Question: I created an empty MVC4 web application project in VS2012. I then installed the <URL> are hidden.

Do I need to modify the cshtml or less files in some way to get these items to display in the sample application?
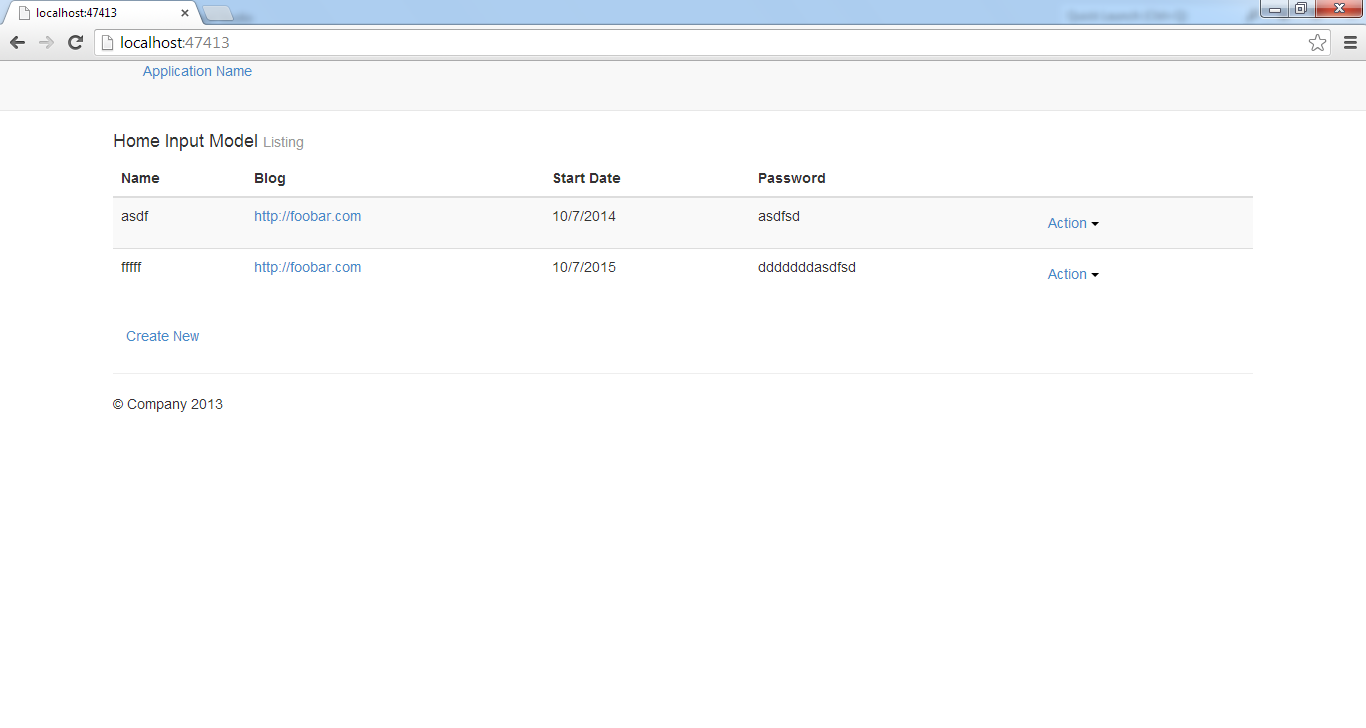
Answer: I modified the cshtml markup in the _BootstrapLayout.basic.cshtml file to get the navigation bar items to display correctly. I used the fixed top navbar example from <URL> as a guide.
'''
<div class="navbar navbar-default navbar-fixed-top">
<div class="navbar-inner">
<div class="container">
<a class="btn btn-navbar" data-toggle="collapse" data-target=".nav-collapse">
<span class="icon-bar"></span>
<span class="icon-bar"></span>
<span class="icon-bar"></span>
</a>
<a class="brand" href="#" title="change in _bootstrapLayout.basic.cshtml">Application Name</a>
<div class="nav-collapse collapse">
<ul class="nav">
@Html.Navigation()
</ul>
</div>
</div>
</div>
</div>
'''
'''
<div class="navbar navbar-default navbar-fixed-top">
<div class="container">
<div class="navbar-header">
<button type="button" class="navbar-toggle" data-toggle="collapse" data-target=".navbar-collapse">
<span class="icon-bar"></span>
<span class="icon-bar"></span>
<span class="icon-bar"></span>
</button>
<a class="navbar-brand" href="#">Project name</a>
</div>
<div class="navbar-collapse collapse">
<ul class="nav navbar-nav">
@Html.Navigation()
</ul>
</div><!--/.nav-collapse -->
</div>
</div>
'''